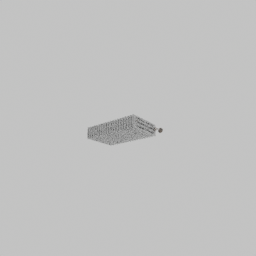
Label: appliances